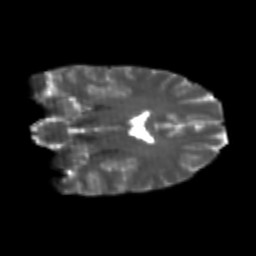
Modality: T2w
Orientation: coronal
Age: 21
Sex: female
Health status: healthy
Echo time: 0.074 s